Question: i made an EditText that displayed value with multiple line like this...

i want to keep that value in a SQLite database. this is the code i use:
'''
export.setOnClickListener(new OnClickListener() {
public void onClick(View v) {
final View export_layout = getLayoutInflater().inflate(R.layout.export_layout, null);
AlertDialog.Builder builder = new AlertDialog.Builder(
MainActivity.this);
builder.setView(export_layout);
builder.setTitle("Input new DB");
builder.setPositiveButton("ok", new DialogInterface.OnClickListener() {
public void onClick(DialogInterface dialog,
int which) {
editText1 = (EditText) export_layout.findViewById(R.id.editText1);
String table = editText1.getText().toString();
String val = textStatus.getText().toString();
db.execSQL("create table "+table+"(ANY text)");
db.execSQL("insert into "+table+" values('"+val+"')");
}
});
builder.setNegativeButton("back",
new DialogInterface.OnClickListener() {
public void onClick(DialogInterface dialog,
int which) {
dialog.dismiss();
}
});
AlertDialog alert = builder.create();
alert.show();
}
});
'''
TextStatus is an EditText where the value is displayed like the image above. editText1 is where the user input the table name.
the problem is when i save the value, the whole value is inserted into one cell. i want the value to be separated per line then inserted into a single cell for each line.
is there any way to do that?
edit:
this is how i set the text in TextStatus:
'''
x = new BroadcastReceiver()
{
@Override
public void onReceive(Context c, Intent intent)
{
results = wifi.getScanResults();
size = results.size();
if (size > 0) {
for (int i=0; i<size; i++){
ScanResult scanresult = wifi.getScanResults().get(i);
String ssid = scanresult.SSID;
int rssi = scanresult.level;
String bssid = scanresult.BSSID;
String rssiString = String.valueOf(rssi);
textStatus.append(ssid + "," + bssid + "," + rssiString + "
");
}
unregisterReceiver(x); //stops the continuous scan
textStatus.append("------------"+j+"
");
j++;
}
}
};
'''
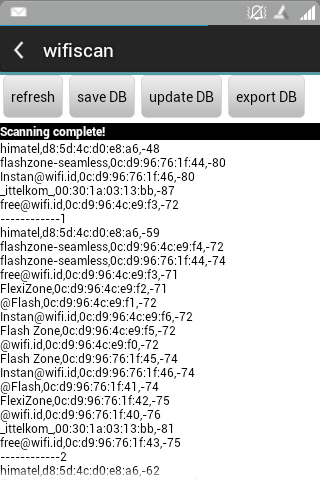
Answer: Try Scanner:
'''
Scanner scanner = new Scanner(val);
while (scanner.hasNextLine()) {
String line = scanner.nextLine();
//Insert the line here
}
'''
Update: This is how it should looks like in your codes
'''
editText1 = (EditText) export_layout.findViewById(R.id.editText1);
String table = editText1.getText().toString();
String val = textStatus.getText().toString();
db.execSQL("create table "+table+"(ANY text)");
Scanner scanner = new Scanner(val);
while (scanner.hasNextLine()) {
String line = scanner.nextLine();
db.execSQL("insert into "+table+" values('"+line+"')");
}
'''